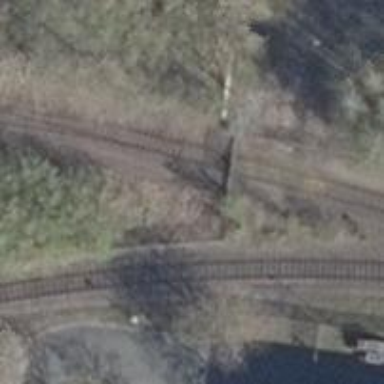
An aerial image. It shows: Railway switch.